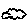
Label: cloud